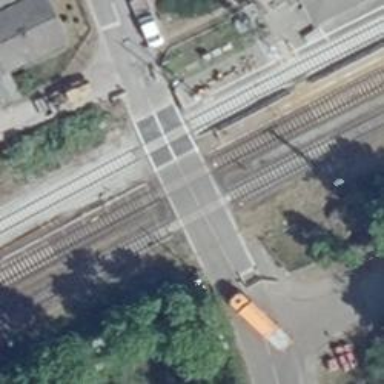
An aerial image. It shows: Level crossing along the railway.